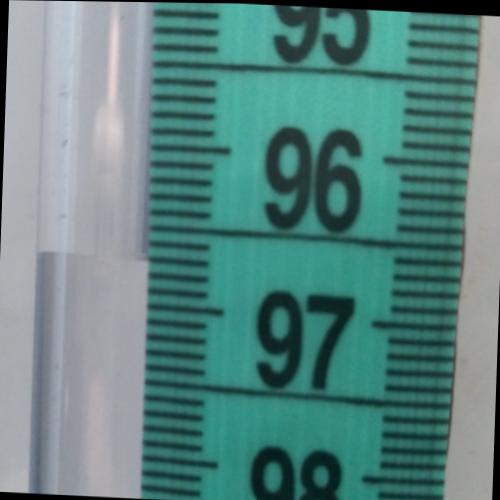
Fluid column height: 96.7 cm